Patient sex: F
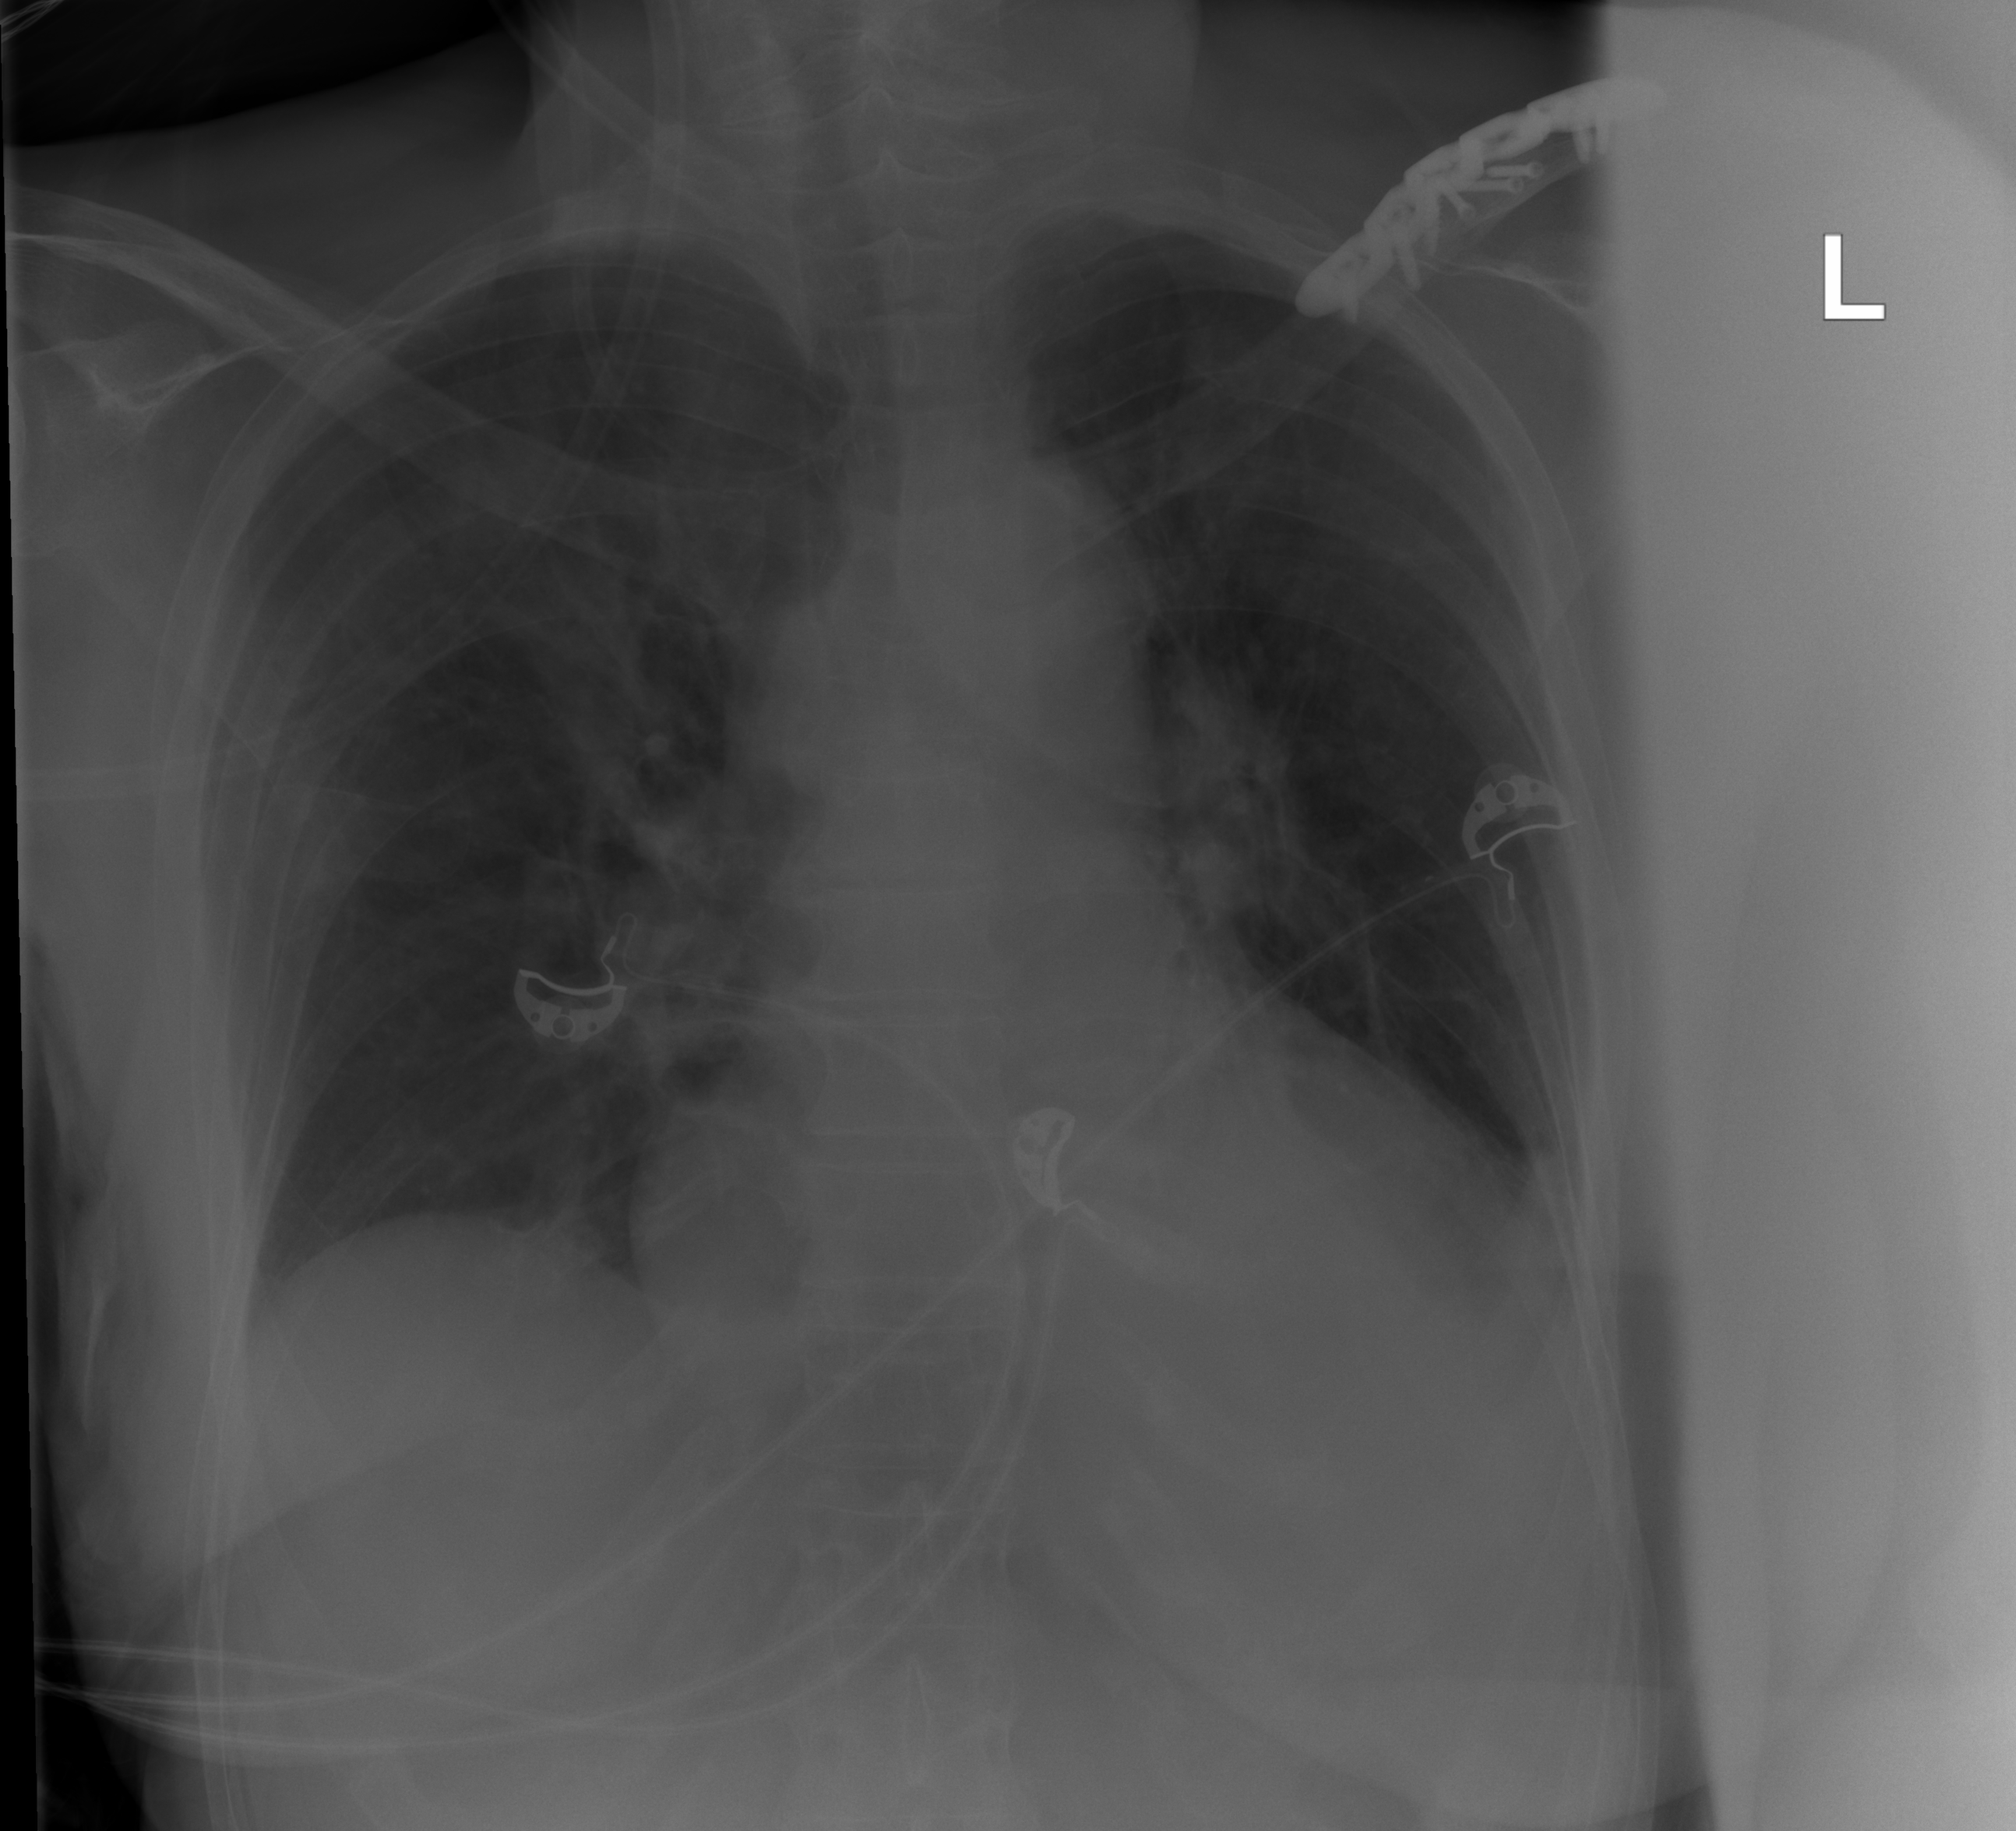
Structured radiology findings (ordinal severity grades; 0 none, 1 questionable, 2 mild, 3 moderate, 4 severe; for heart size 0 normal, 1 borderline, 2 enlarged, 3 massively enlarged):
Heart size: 2
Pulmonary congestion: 0
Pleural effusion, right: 0
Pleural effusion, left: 1
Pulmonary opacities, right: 0
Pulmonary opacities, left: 0
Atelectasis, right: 0
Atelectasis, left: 2